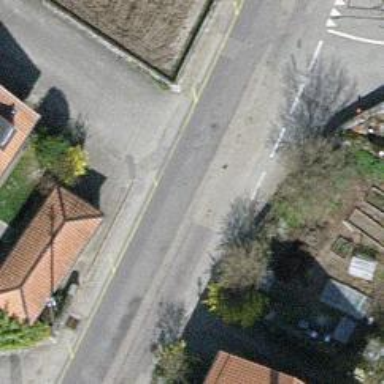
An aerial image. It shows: Tertiary road.